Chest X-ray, AP view. Patient: 14 years old, sex M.
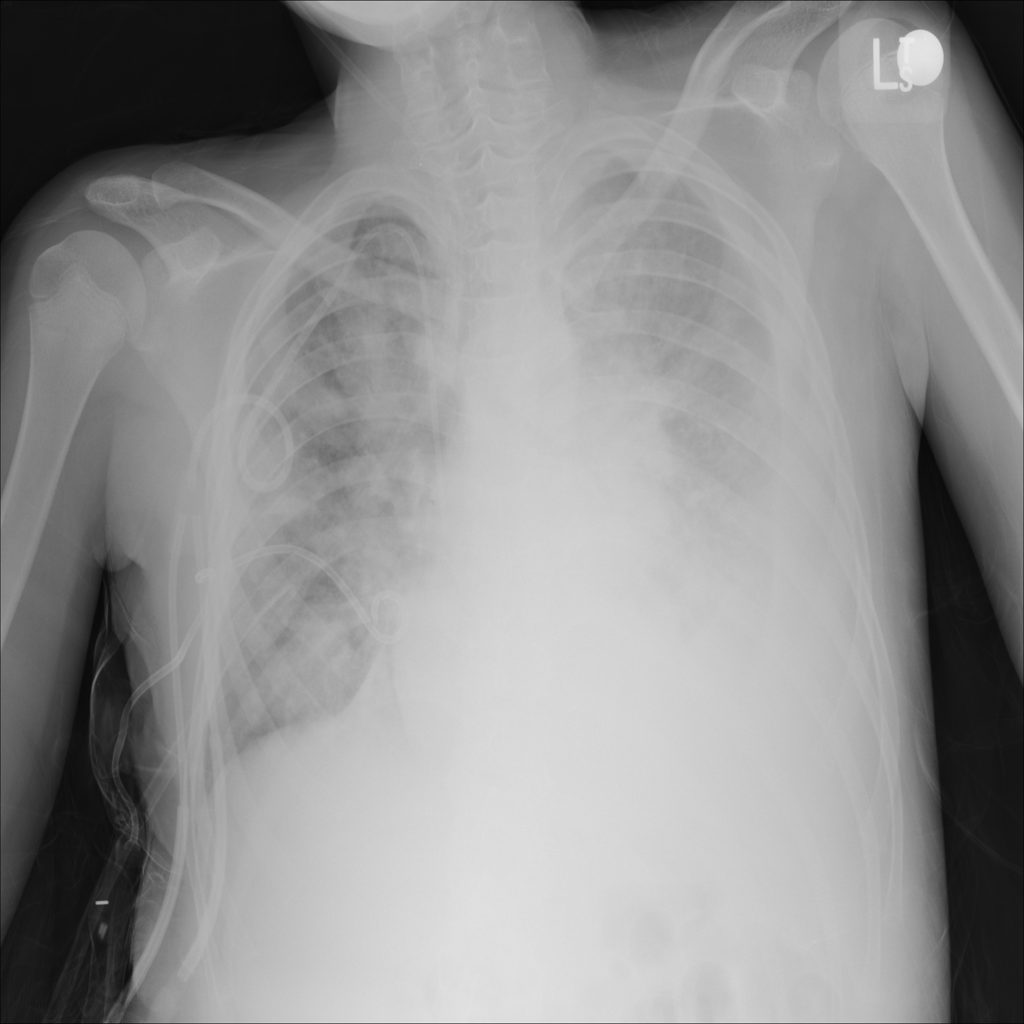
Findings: Effusion